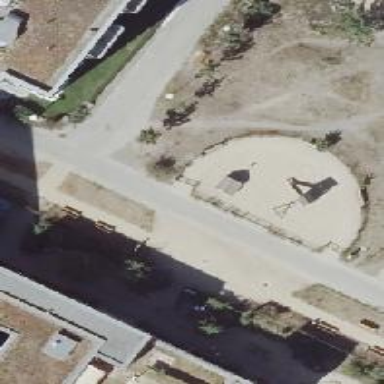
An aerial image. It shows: Playground with sandpit.